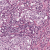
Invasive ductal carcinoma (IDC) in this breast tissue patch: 1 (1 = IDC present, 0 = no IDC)